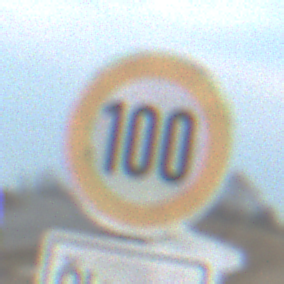
Verkehrszeichen: Geschwindigkeit100
Zusatzzeichen unten: HinweiseAufGefahrenDurchVerbaleAngabe1
Umgebung: Outdoor, RoadRail
Tageszeit: SunriseSunset
Wetter: PartlyCloudy
Licht: Natural
Jahreszeit: NotSpecified
Kontrast: LowContrast